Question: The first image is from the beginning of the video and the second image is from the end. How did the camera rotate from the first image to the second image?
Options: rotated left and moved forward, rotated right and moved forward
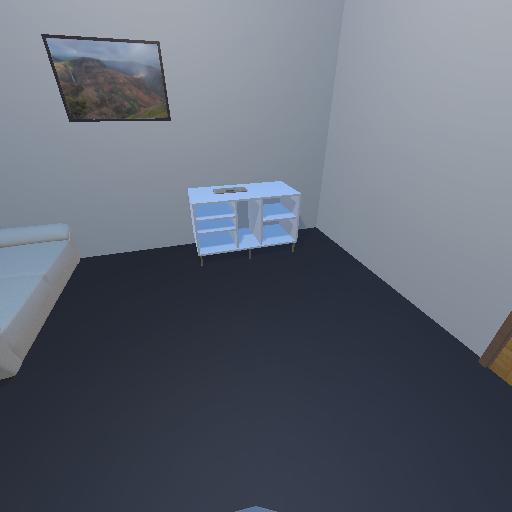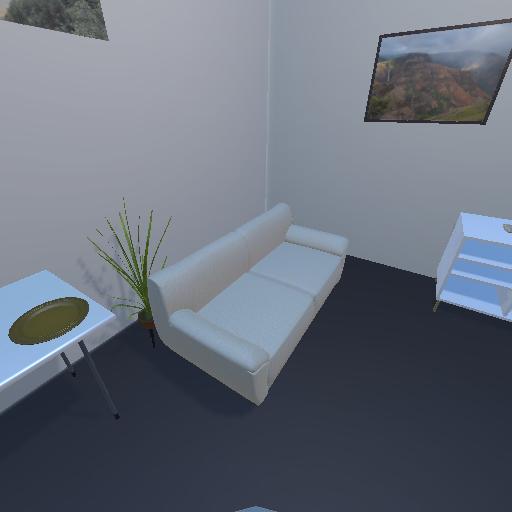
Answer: rotated left and moved forward